Question: I have n equally sized (8x8) matrices which I want to tile into a single matrix like in the following diagram:

I know I could concatenate them column by column and then concatenate each row, but I want to know if there's a simpler method to achieve this.
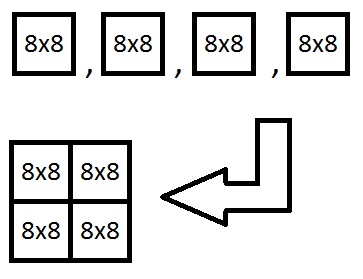
Answer: There's a simpler method, you can store all your matrices in a cell array, then reshape and convert back to a matrix:
In the following example, suppose that 'C' is your nx1 cell array of matrices:
'''
cell2mat(reshape(C, sqrt(numel(C)), []));
'''
The result is a single tiled matrix 'A' as required.
### Example
'''
a = ones(2); b = 2 * a; c = 3 * a; d = 4 * a;
C = {a, b, c, d};
A = cell2mat(reshape(C, sqrt(numel(C)), []))
'''
The result is:
'''
A =
1 1 3 3
1 1 3 3
2 2 4 4
2 2 4 4
'''
Note the order of the sub-matrices: they are arranged column-wise. If you want 'A' to be:
'''
A =
1 1 2 2
1 1 2 2
3 3 4 4
3 3 4 4
'''
then you'll have to pass the transposed version of 'C' to reshape:
'''
cell2mat(reshape(C', sqrt(numel(C)), []))
'''